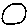
Label: circle